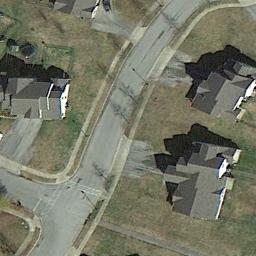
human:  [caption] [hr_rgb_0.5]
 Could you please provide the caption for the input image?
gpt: The medium residential is on the bare land next to the road .

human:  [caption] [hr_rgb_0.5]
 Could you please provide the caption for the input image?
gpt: Many buildings of different shapes are in medium residential area .

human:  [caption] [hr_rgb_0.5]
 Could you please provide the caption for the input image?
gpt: The houses in the medium - sized residential area are arranged irregularly .

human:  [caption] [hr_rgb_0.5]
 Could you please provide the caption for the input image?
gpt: The sparse medium residential area has some houses on the grass and a road goes through the medium residential area .

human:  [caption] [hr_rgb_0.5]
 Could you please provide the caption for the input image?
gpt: There are three black buildings on green lawns on the medium residential area .